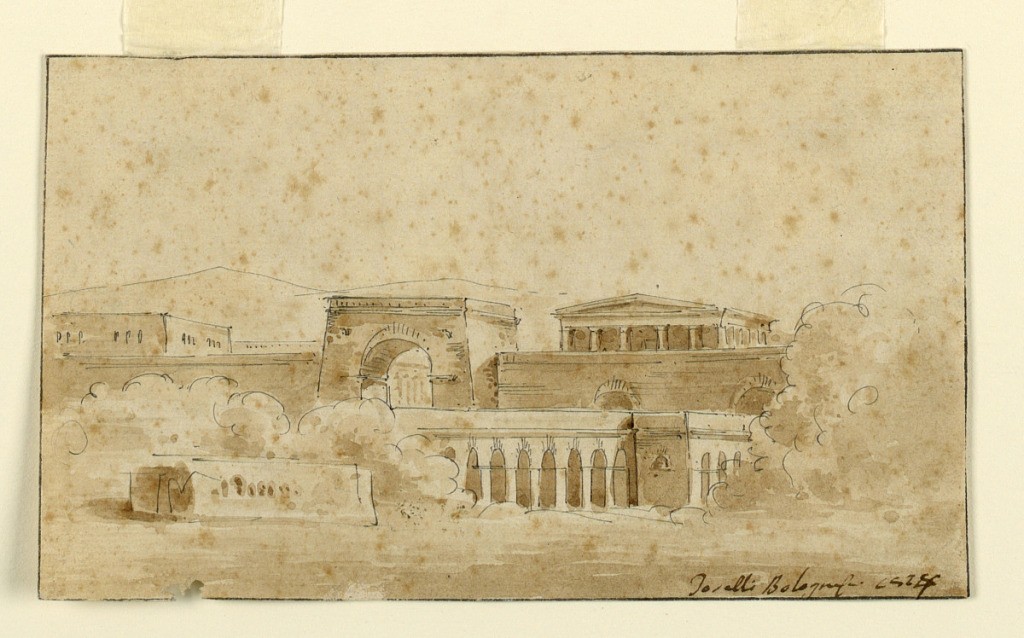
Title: Stage Design, Antique Buildings
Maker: Angelo Toselli, ca. 1765? – 1826
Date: early 19th century
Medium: Pen and bistre ink on paper
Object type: Drawing
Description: Horizontal rectangle. Antique temples and substructures, hills in background.